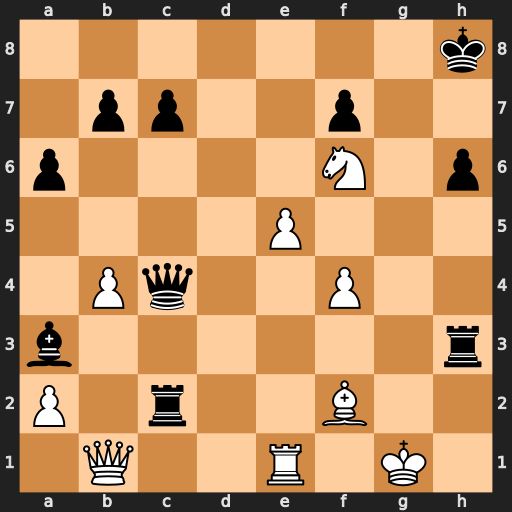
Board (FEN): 7k/1pp2p2/p4N1p/4P3/1Pq2P2/b6r/P1r2B2/1Q2R1K1
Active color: w
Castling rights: -
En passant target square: -
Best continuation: Qd1 Rd3 Qg4 Rd8 Qh4 Rg8+ Nxg8